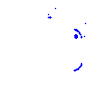
Particle: pion